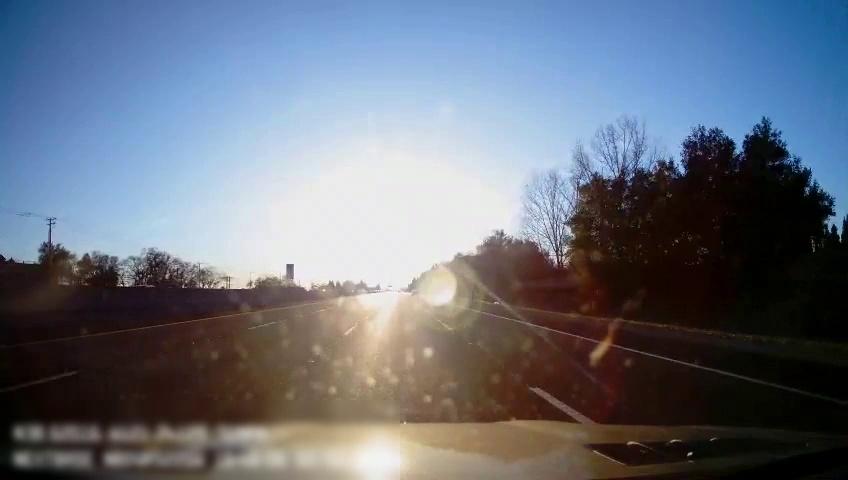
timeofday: Day
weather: Sunny
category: Drivable Space
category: Lanes | Alternate Lane
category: Lanes | Alternate Lane
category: Lanes | Current Lane
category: Lanes | Current Lane
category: Lanes | Alternate Lane
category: Traffic | Signs